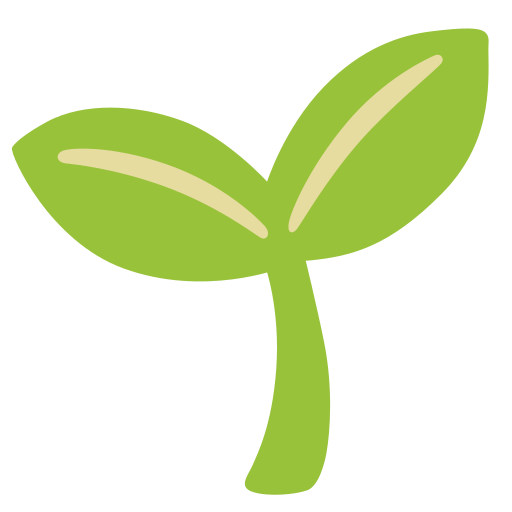
Emoji: 🌱